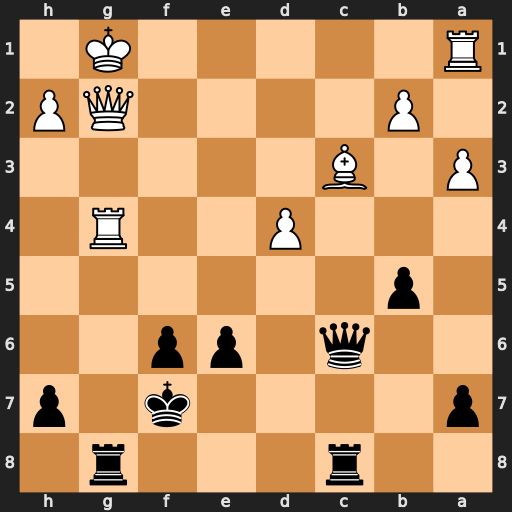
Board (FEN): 2r3r1/p4k1p/2q1pp2/1p6/3P2R1/P1B5/1P4QP/R5K1
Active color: b
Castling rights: -
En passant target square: -
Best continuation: Rxg4 Qxg4 Rg8 Qxg8+ Kxg8